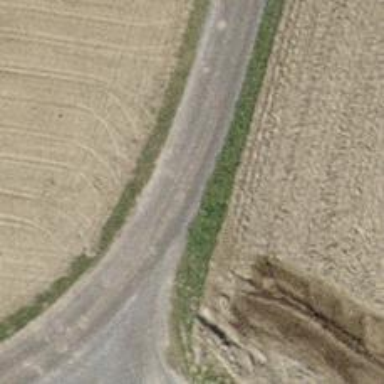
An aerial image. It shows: Pebblestone track with grade2 tracktype.